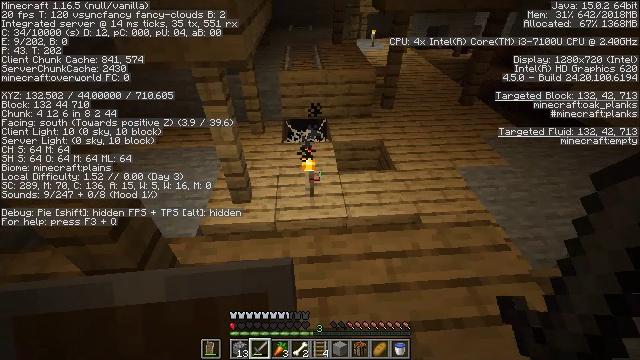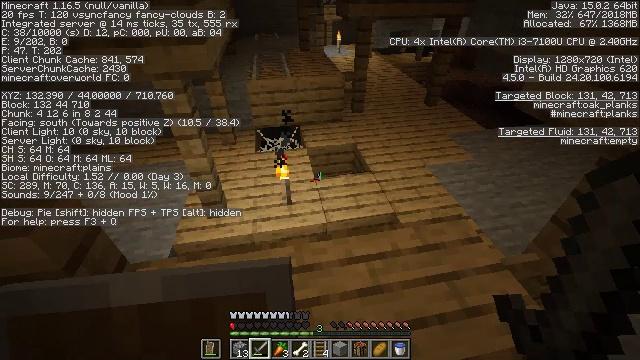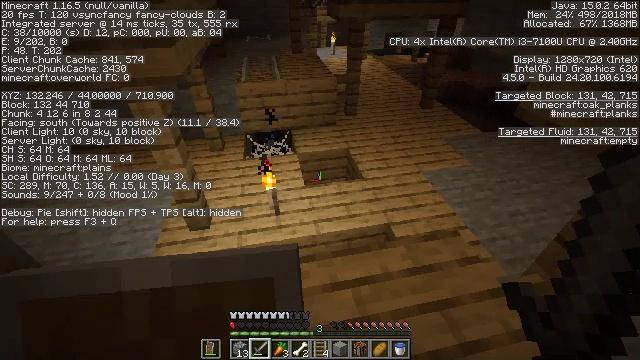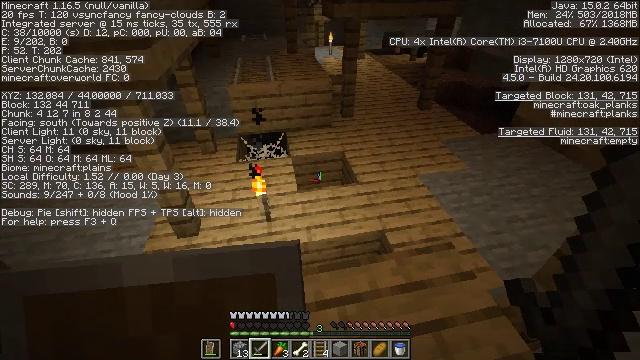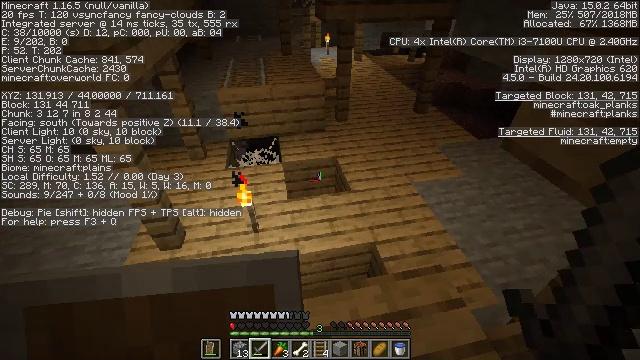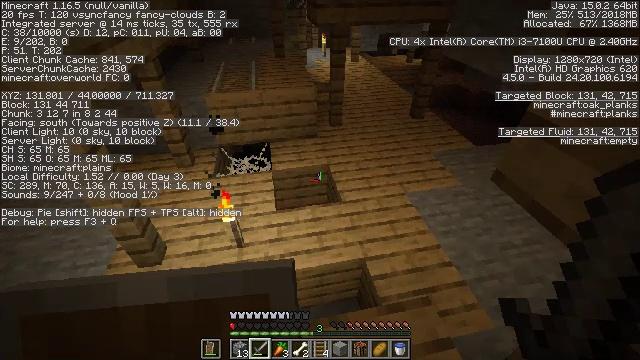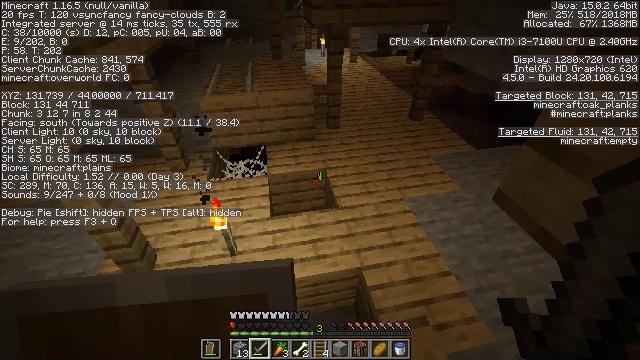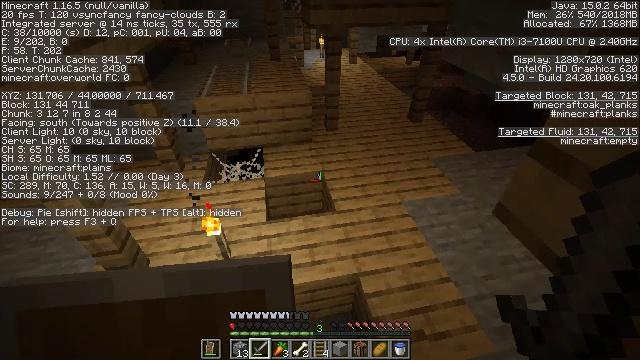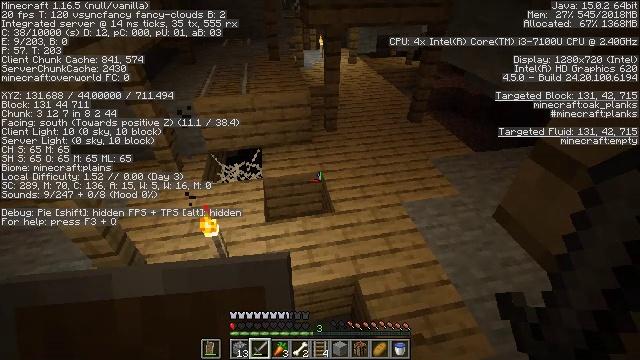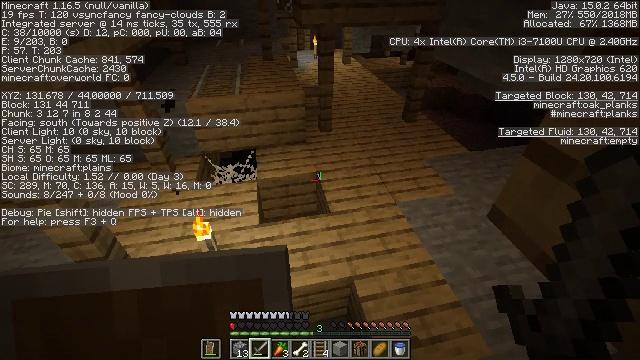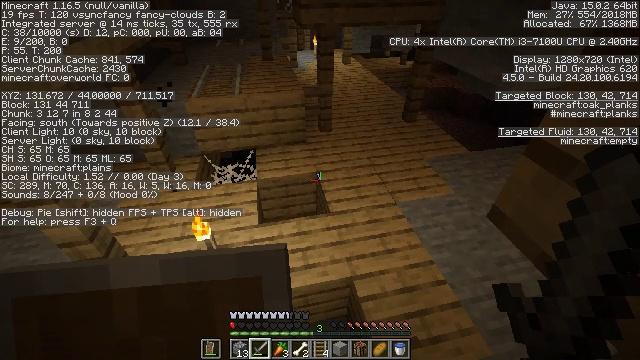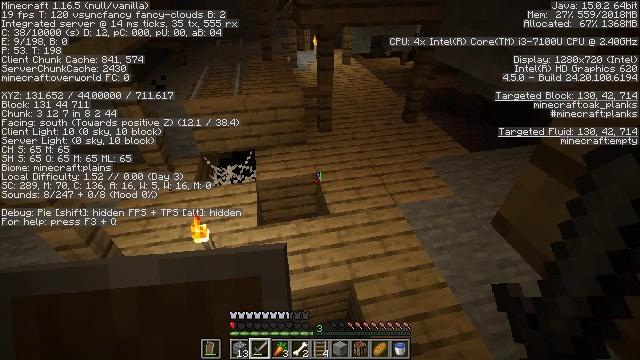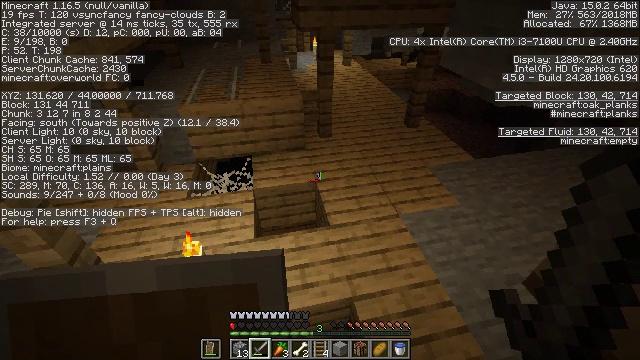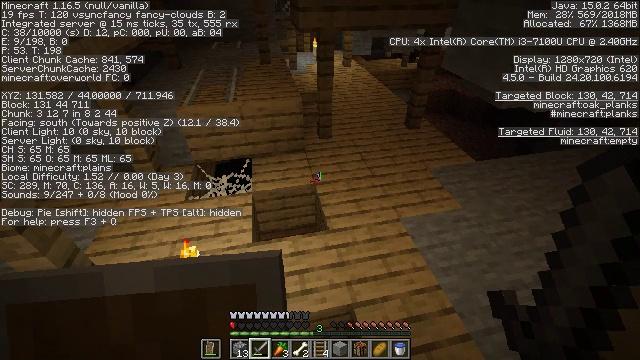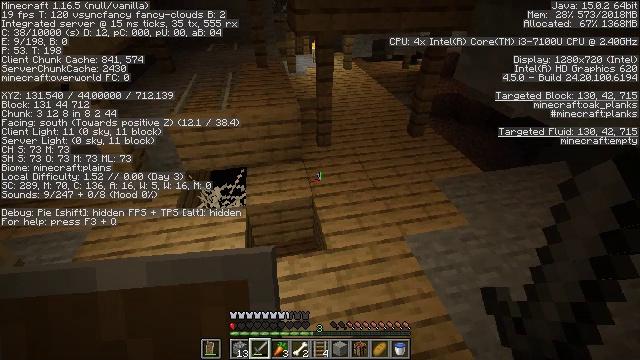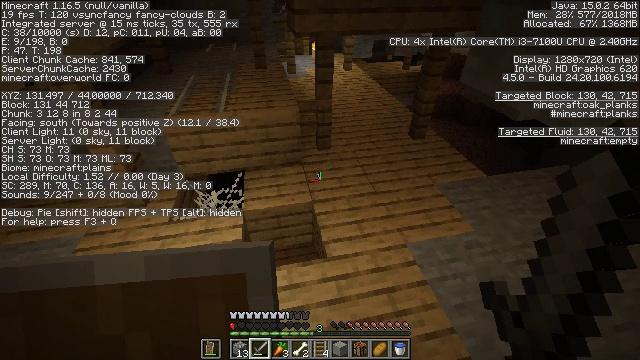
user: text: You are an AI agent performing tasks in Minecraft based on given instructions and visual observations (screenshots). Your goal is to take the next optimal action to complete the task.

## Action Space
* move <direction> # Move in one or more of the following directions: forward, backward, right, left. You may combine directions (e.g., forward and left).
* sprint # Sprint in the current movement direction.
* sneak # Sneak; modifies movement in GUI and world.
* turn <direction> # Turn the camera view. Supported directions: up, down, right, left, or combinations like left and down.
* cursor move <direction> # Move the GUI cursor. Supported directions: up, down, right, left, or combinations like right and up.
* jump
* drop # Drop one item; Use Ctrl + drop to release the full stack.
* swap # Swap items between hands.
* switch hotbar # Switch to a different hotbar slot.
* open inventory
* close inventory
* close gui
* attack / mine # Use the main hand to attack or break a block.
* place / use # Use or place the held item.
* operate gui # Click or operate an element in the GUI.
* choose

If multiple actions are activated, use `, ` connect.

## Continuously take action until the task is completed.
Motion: motion action
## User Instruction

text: Collect cobweb using shears for string.
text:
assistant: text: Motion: move forward and move right, turn right and up
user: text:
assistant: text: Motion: move forward and move right
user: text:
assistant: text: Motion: move forward and move right
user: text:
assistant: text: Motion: move forward and move right
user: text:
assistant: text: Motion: move forward
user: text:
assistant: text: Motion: no_op
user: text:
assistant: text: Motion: no_op
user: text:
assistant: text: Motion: no_op
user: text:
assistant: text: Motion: turn right
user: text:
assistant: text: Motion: no_op
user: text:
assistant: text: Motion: move forward
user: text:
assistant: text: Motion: move forward
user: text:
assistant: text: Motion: move forward
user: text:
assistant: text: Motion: move forward
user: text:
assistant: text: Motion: move forward
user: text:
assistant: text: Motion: move forward
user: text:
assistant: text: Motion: move forward
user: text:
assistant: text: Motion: move forward, jump
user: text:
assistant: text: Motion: move forward, jump
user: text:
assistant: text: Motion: move forward, jump
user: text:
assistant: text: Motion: move forward, jump
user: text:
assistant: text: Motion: move forward, turn left and down, jump
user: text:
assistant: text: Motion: move forward, turn left and down
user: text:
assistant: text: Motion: turn left and down
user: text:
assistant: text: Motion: turn left and down
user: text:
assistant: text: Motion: turn left and down
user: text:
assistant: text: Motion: no_op
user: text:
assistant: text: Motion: no_op
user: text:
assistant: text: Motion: turn down
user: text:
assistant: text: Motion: turn down